Question: Hi all I'm trying to use the interstate font face (see image below).
Now there is this one property called local, I have no idea what that is but I'm sure some searching will answer that.
My problem is I am not able to type this cloud (please see image) can you please help me. the font seems to be working with a question mark in its place.

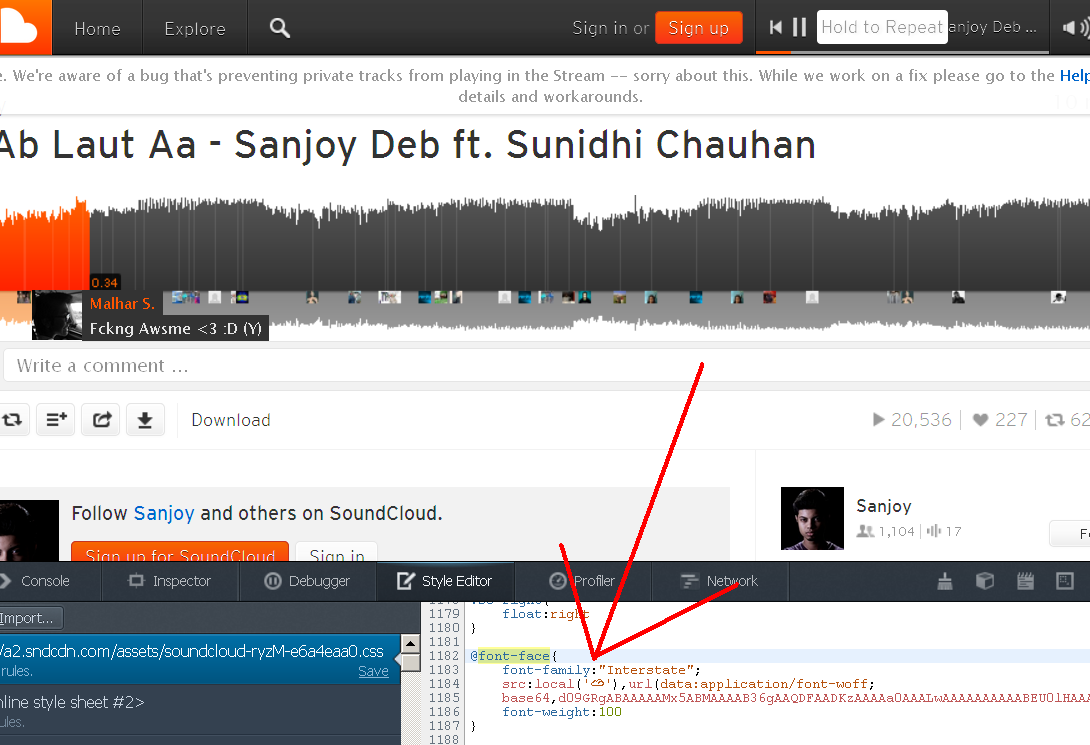
Answer: # ☁️
This is one of Unicode's <URL>:
'''
Weather and astrological symbols
...
2601 ☁️ CLOUD
= cloudy weather
'''
From this you can use '&#x2601;' to display it on a page.